Question:
I have the that has some data related to employee start date and end date for specific task
How to calculate "Total Working days" using the above data in PowerBi
The expected ouput would be number of days this employee worked (according to date )
so for example
12/2/2018 12/3/2018 = 1 working Day
but if same record repeated this would remain one working day
<URL>
<URL>
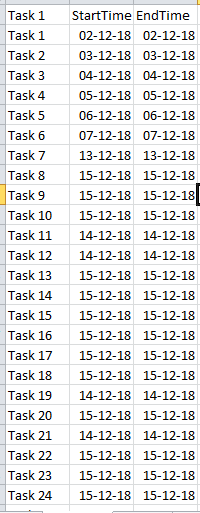
Answer: You can calculate the working day in various ways, I'll give you two options (both are ):
'''
WorkingDays1 = Tasks[EndTime] - Tasks[StartTime]
'''
OR
'''
WorkingDays2 = DATEDIFF(Tasks[StartTime];Tasks[EndTime];DAY)
'''
If you want to correct the amount, for the same day, you can use an IF statement:
'''
WorkingDays3 =
IF (
Tasks[StartTime] = Tasks[EndTime];
1;
DATEDIFF ( Tasks[StartTime]; Tasks[EndTime]; DAY )
)
'''
If you wish to SUM the days, in a , you can SUM one of the generated columns above, OR you can create a measure which doesn't need such column: It iterates over the rows, and caculates the correct amount:
'''
SUM WorkingDay =
SUMX (
Tasks;
IF (
Tasks[StartTime] = Tasks[EndTime];
1;
DATEDIFF ( Tasks[StartTime]; Tasks[EndTime]; DAY )
)
)
'''
Result:
<URL>
Edit:
If you only want a unique list of dates, with the working days, you can use something like this. It itarates over the start dates:
'''
SUM WorkingDay2 =
SUMX (
VALUES ( Tasks[StartTime] );
IF (
DATEDIFF ( Tasks[StartTime]; CALCULATE ( MAX ( Tasks[EndTime] ) ); DAY ) = 0;
1;
DATEDIFF ( Tasks[StartTime]; CALCULATE ( MAX ( Tasks[EndTime] ) ); DAY )
)
)
'''
Edit 2:
If you want to create an unique list per day, you'll have to get rid of the time part in the datetime column. There are several ways to do this, but one option is to create a new column:
'''
StartDate = Tasks[StartTime].[Date]
'''
Then, you can adjust the measure by iteration over the dates, instead of the datetimes:
'''
SUM WorkingDay3 =
SUMX (
VALUES ( Tasks[StartDate] );
IF (
DATEDIFF ( Tasks[StartDate]; CALCULATE ( MAX ( Tasks[EndTime] ) ); DAY ) = 0;
1;
DATEDIFF ( Tasks[StartDate]; CALCULATE ( MAX ( Tasks[EndTime] ) ); DAY )
)
)
'''